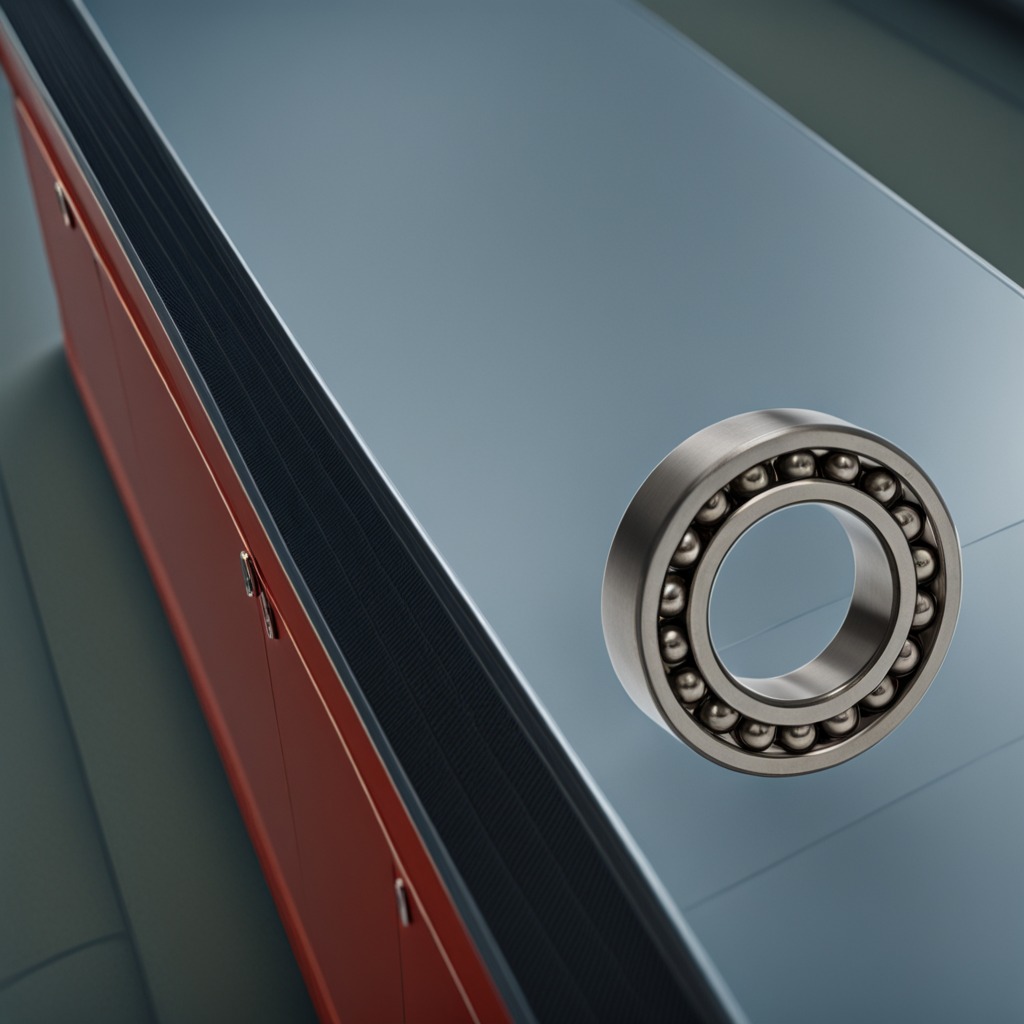
A metal ball bearing is lying on a toolbox surface in an airplane hangar workshop 8K.